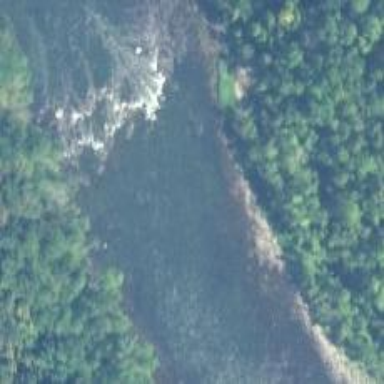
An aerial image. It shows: Rapids in the waterway.